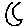
Label: moon